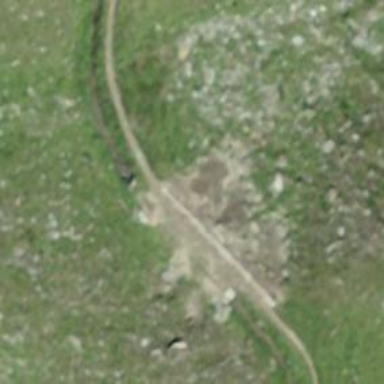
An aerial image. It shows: Culvert tunnel under ditch.